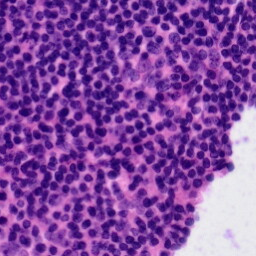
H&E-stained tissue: Tonsil